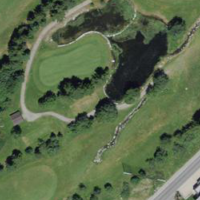
EUNIS habitat code: 53
Species observed at this site:
Pica pica
Corvus corone
Nucifraga caryocatactes
Garrulus glandarius
Pyrrhocorax graculus